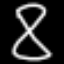
Label: hourglass